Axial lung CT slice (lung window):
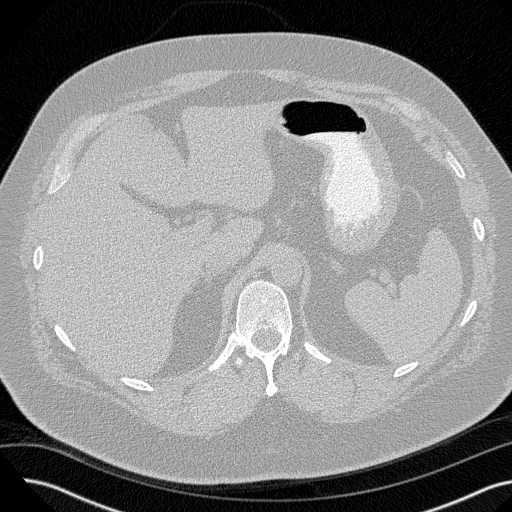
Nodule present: no